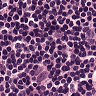
Metastatic tissue present: yes